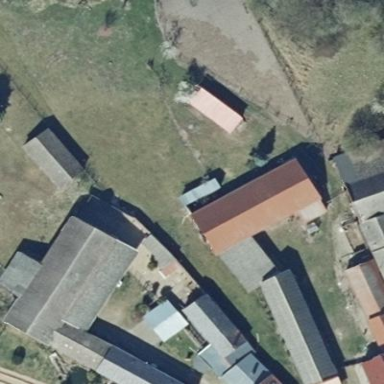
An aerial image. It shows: Building with gabled roof oriented along its structure.